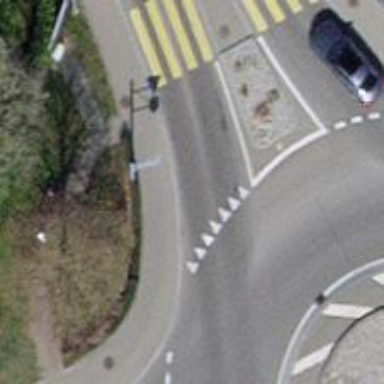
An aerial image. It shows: Road with "give way" sign.